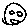
Label: smiley face